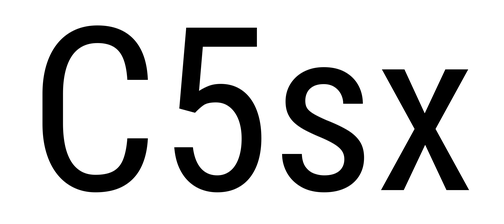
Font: Roboto_Condensed_Regular